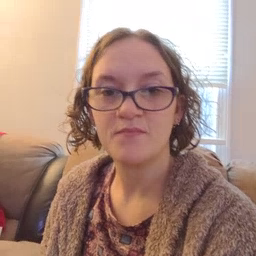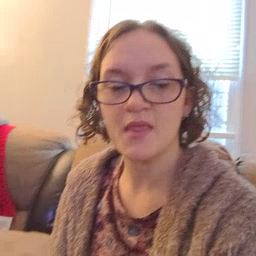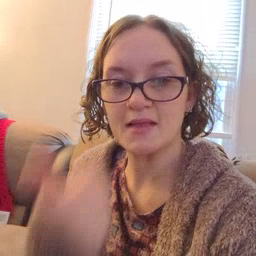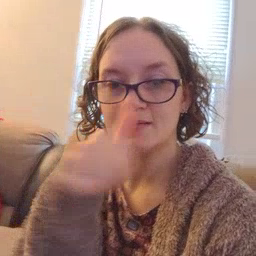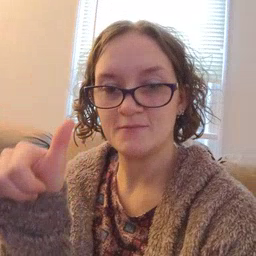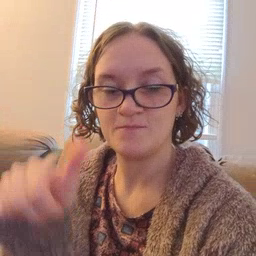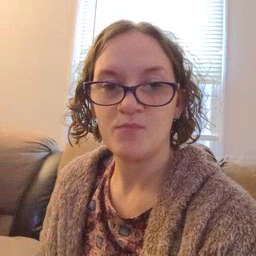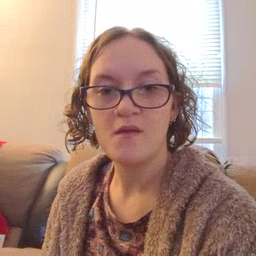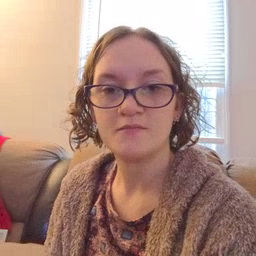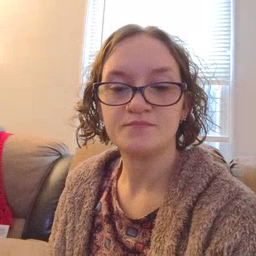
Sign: any